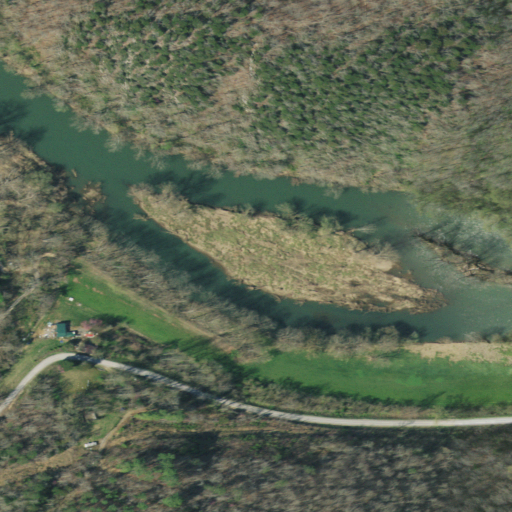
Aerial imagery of island in Tennessee named Webb Island containing deciduous forest, mixed forest, open water, pasture, open development, low intensity development, shrub, grassland, and herbaceous wetlands